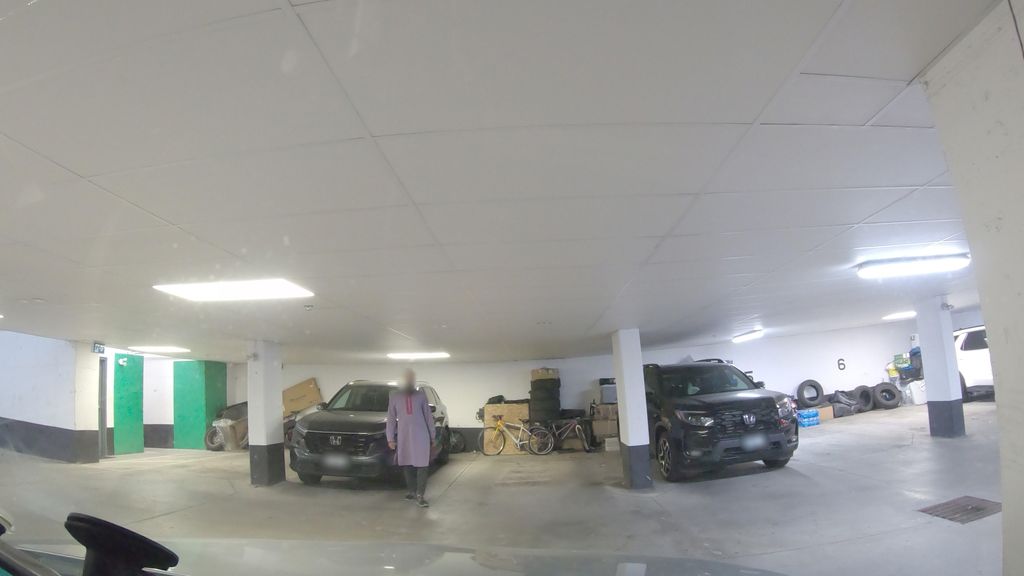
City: toronto